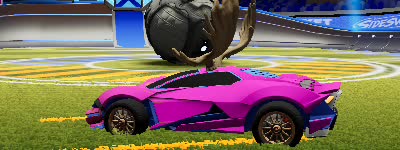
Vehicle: werewolf